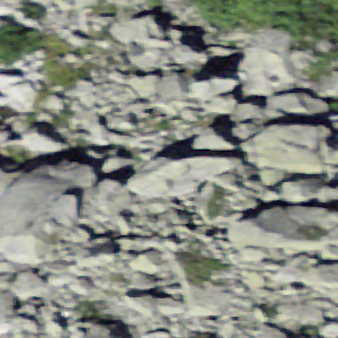
Label: bouldering_area